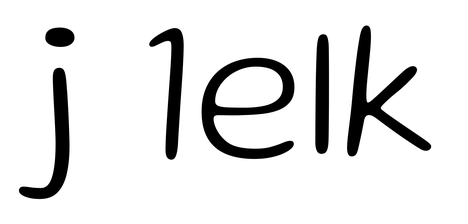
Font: Gluten_ExtraLight